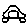
Label: car